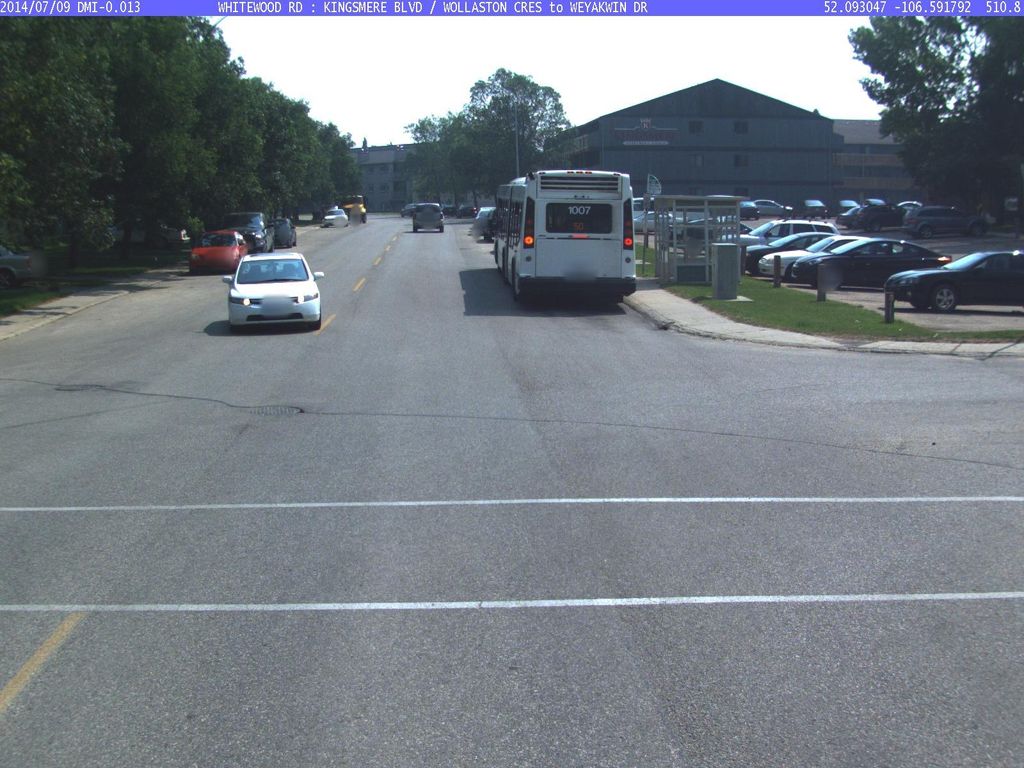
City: saskatoon